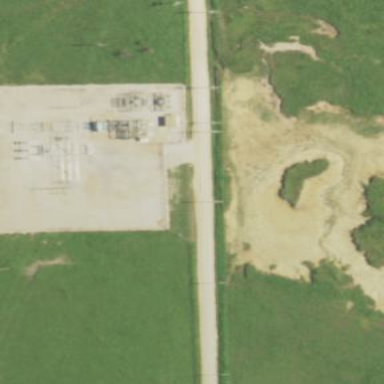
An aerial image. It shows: Power substation with transmission level designation. It is enclosed by fence.